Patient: sex M, age 51
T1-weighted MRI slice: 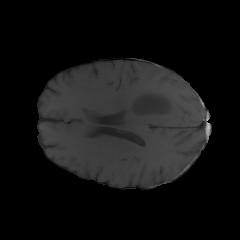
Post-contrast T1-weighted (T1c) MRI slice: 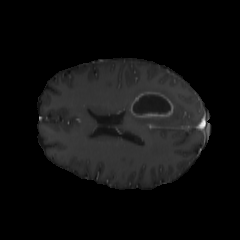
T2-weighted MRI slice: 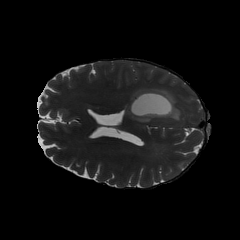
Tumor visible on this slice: yes
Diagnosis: Glioblastoma, IDH-wildtype
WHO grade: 4